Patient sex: M
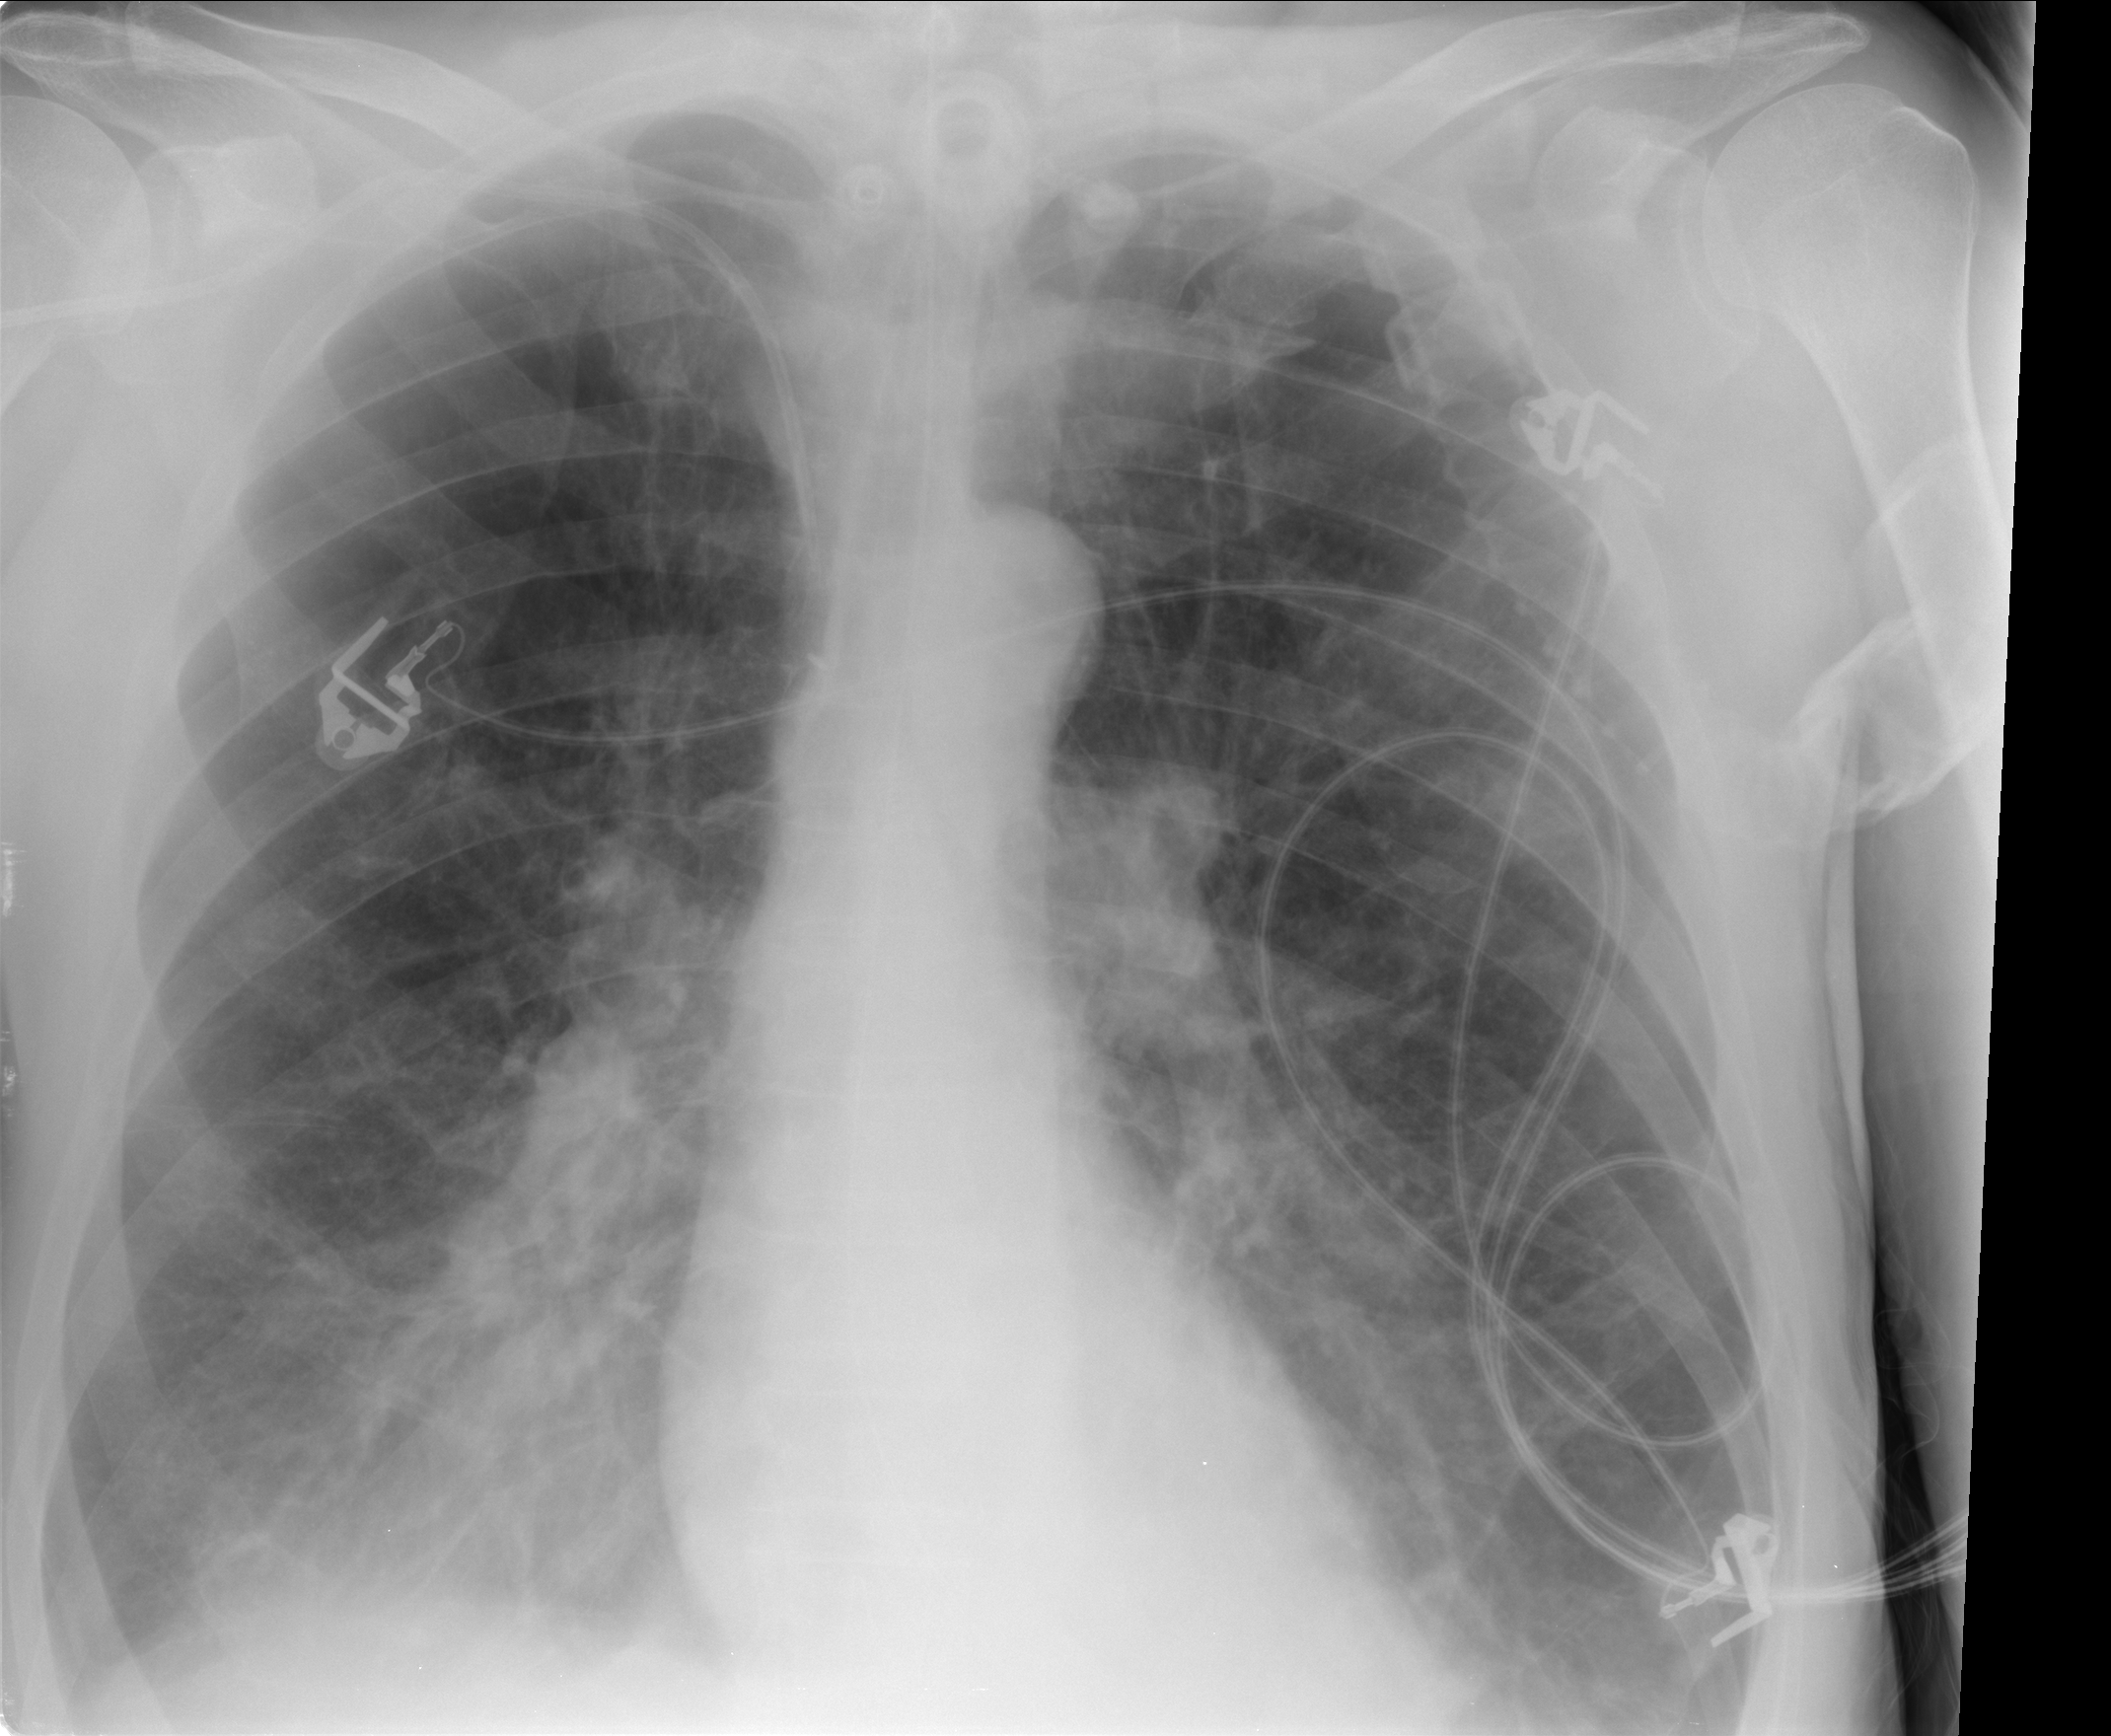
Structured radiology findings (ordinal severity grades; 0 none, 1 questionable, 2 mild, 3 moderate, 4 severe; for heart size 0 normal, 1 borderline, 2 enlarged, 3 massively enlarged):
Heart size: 0
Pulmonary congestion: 2
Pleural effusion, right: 1
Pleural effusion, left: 1
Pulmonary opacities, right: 1
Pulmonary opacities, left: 0
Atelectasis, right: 2
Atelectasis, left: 2